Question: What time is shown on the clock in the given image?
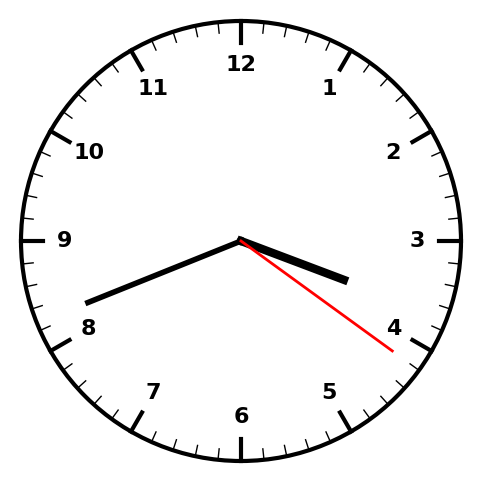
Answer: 03:41:21